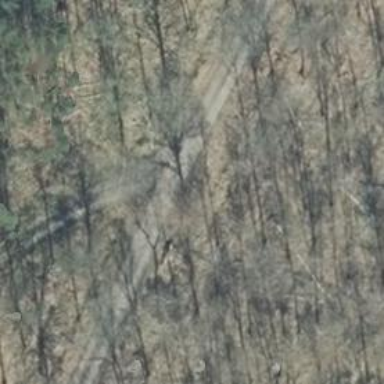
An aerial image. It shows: Gravel track with grade3 tracktype suitable for forestry vehicles.